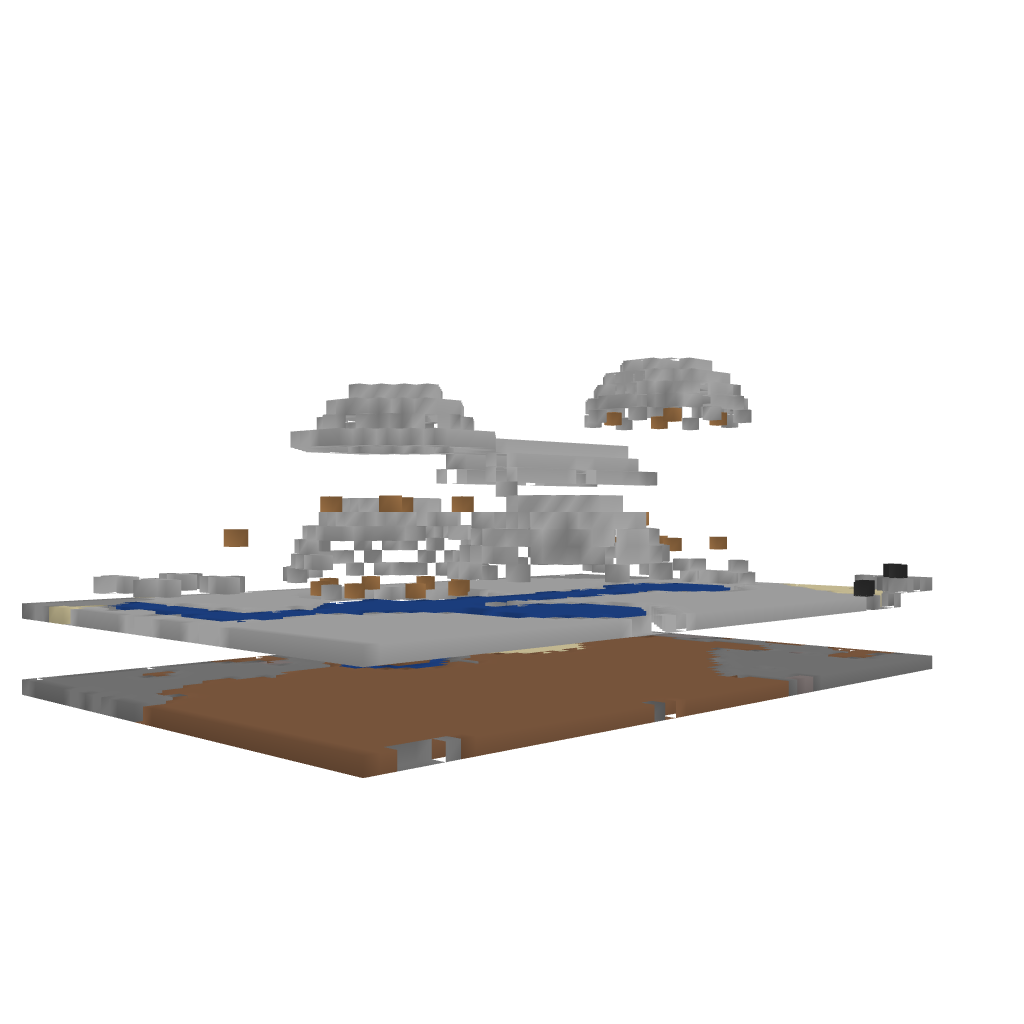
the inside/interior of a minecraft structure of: Water Palace